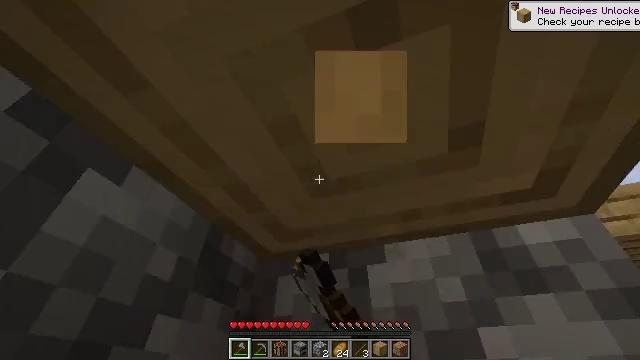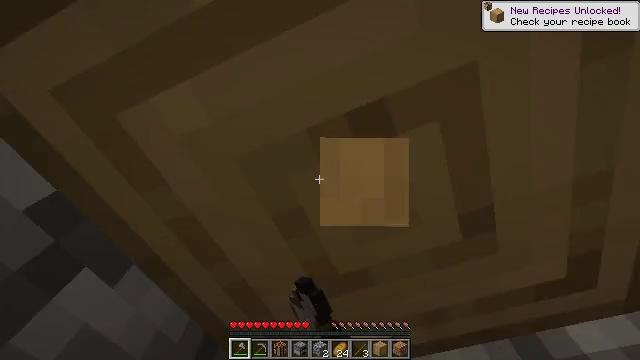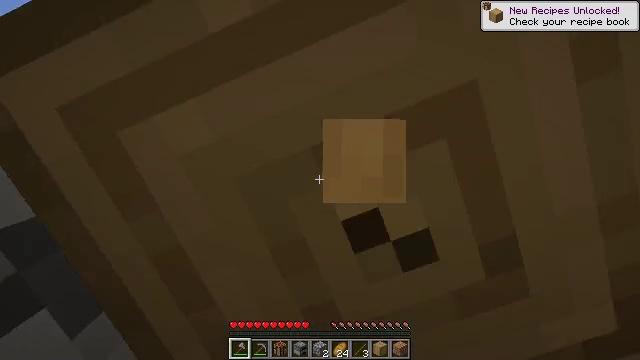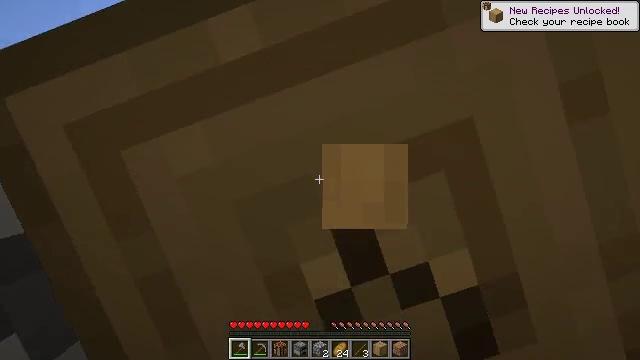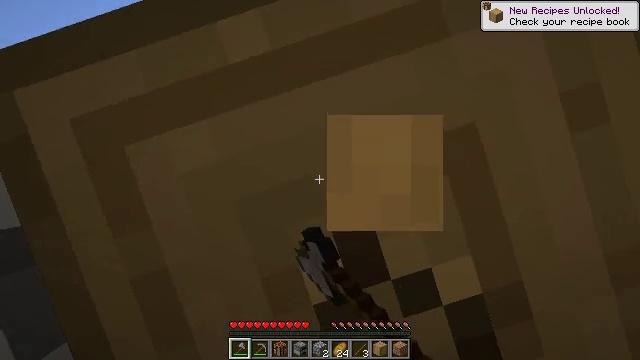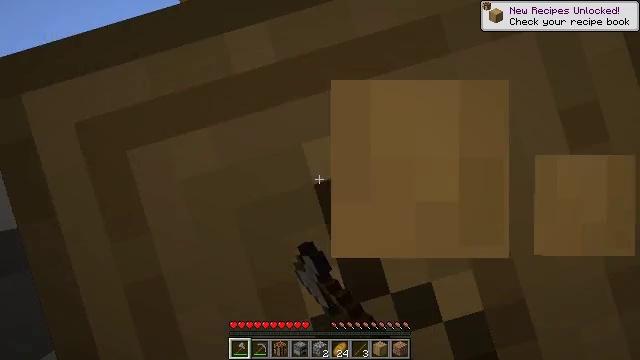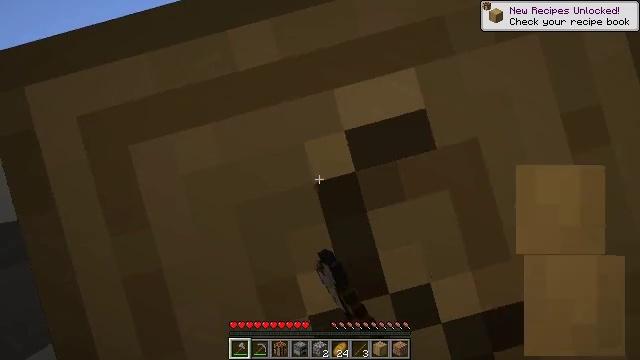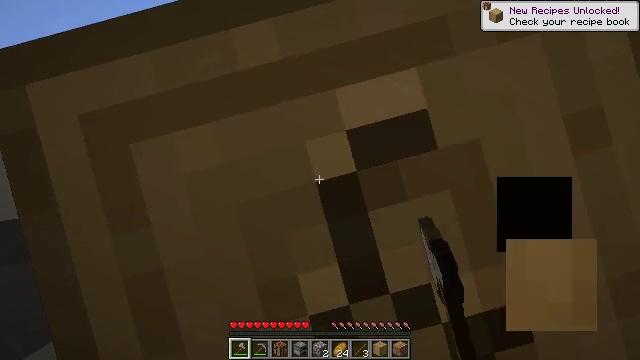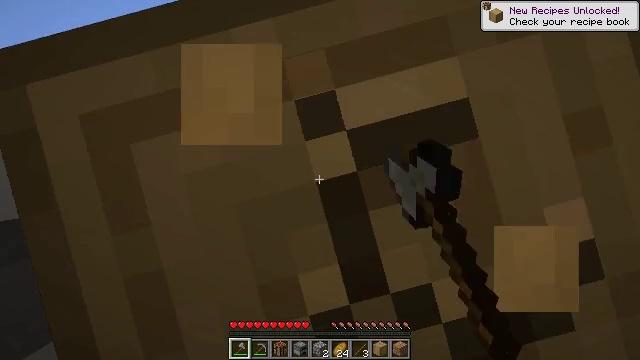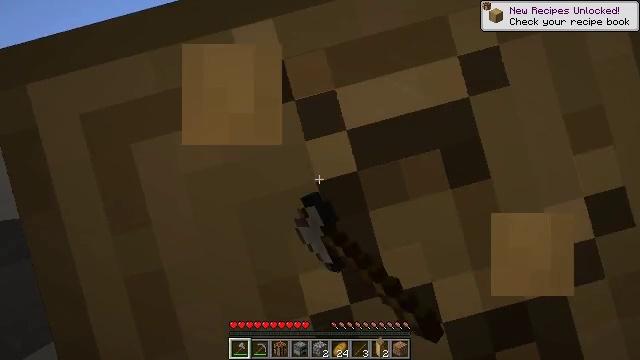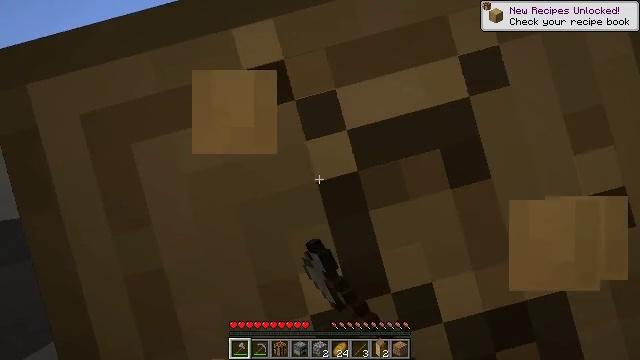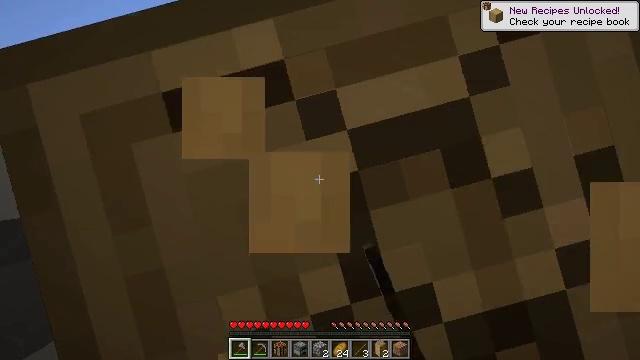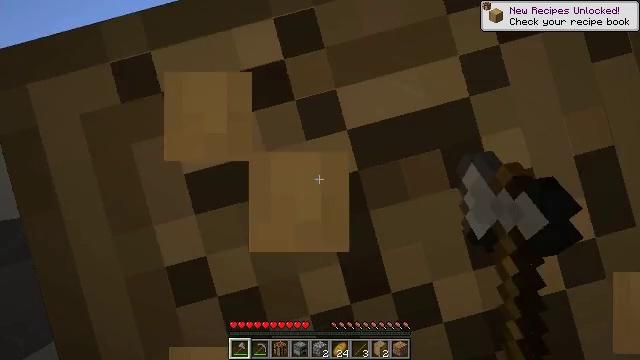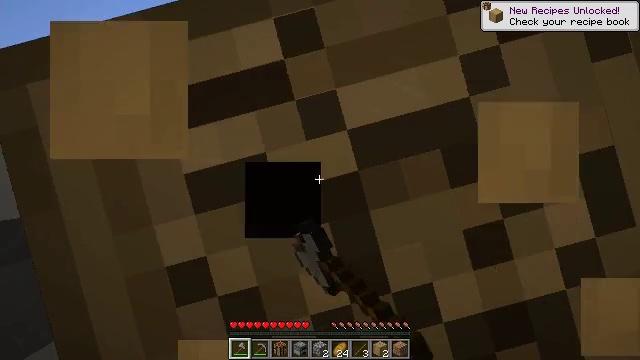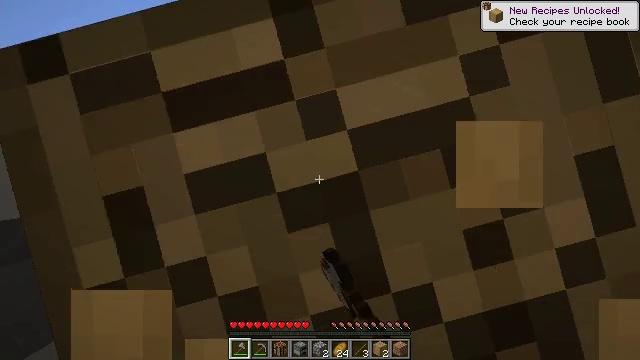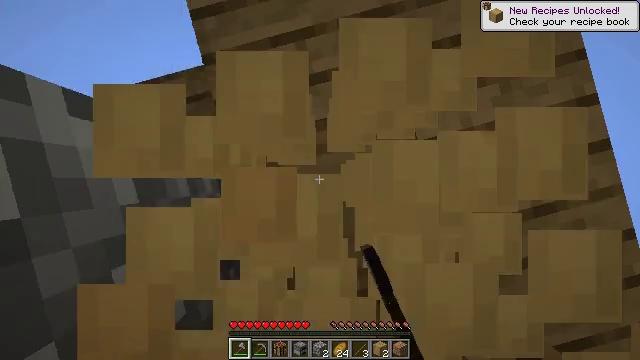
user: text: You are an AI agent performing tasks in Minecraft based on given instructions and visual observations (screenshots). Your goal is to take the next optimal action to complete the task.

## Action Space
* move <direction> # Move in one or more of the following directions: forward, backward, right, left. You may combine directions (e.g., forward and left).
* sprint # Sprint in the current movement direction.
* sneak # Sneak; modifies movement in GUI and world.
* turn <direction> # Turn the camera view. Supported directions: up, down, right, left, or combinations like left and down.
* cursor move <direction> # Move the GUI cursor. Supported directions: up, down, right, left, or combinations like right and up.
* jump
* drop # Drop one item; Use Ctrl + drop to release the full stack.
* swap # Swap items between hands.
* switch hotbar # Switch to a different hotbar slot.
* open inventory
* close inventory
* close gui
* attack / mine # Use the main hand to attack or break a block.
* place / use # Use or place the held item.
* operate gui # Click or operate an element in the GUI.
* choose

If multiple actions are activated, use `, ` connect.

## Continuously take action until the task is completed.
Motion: motion action
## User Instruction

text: Mine the stripped oak log.
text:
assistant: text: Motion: turn left and up, attack / mine
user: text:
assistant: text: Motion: turn up, attack / mine
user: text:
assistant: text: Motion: turn right and up, attack / mine
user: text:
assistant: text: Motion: turn right and up, attack / mine
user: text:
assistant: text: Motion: turn right and up, attack / mine
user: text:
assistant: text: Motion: turn right and up, attack / mine
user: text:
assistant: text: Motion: attack / mine
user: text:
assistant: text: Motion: attack / mine
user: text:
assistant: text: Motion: attack / mine
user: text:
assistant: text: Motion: attack / mine
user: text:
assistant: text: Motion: attack / mine
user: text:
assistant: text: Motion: attack / mine
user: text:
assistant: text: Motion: attack / mine
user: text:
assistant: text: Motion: attack / mine
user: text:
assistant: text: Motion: attack / mine
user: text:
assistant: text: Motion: attack / mine
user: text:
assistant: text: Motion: attack / mine
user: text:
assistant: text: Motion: attack / mine
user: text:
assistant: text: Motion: attack / mine
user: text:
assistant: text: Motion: attack / mine
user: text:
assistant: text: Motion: attack / mine
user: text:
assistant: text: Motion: attack / mine
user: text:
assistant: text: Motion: attack / mine
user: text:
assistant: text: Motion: attack / mine
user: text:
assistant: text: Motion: attack / mine
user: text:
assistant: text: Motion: attack / mine
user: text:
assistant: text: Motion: attack / mine
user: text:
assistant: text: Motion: attack / mine
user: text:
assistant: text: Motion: attack / mine
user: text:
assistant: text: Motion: attack / mine